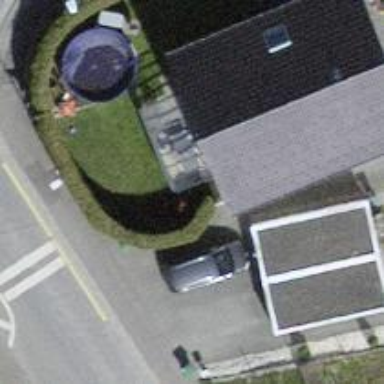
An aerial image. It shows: Building with tiled roof.